Question: i am using this code:
'''
chart1.addPlot("grid", {
type: "Grid",
hMinorLines: true
});
'''
how i can change the color of the grid, and the interval between each line ?
It is possible, right?
thanks

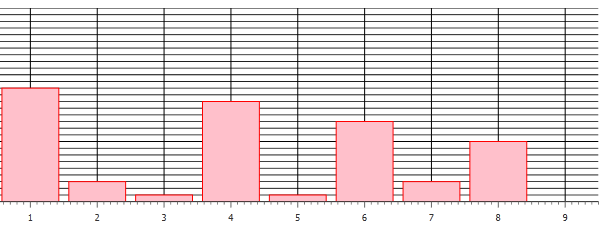
Answer: The Grid's intervals between lines are determined by the tick step parameters you give to the axis. So if you want major horizontal lines/ticks for every integer, and minor horizontal lines for every .25, you can do:
'''
chart1.addAxis("y", {
...
majorTickStep: 1,
minorTickStep: 0.25
});
'''
To change the color of the grid lines, the only way I know of is to manipulate the theme you are using.
'''
var myTheme = dojox.charting.themes.PlotKit.blue; // Or any other theme
myTheme.axis.majorTick.color = "green";
myTheme.axis.minorTick.color = "red";
chart1.setTheme(myTheme);
'''